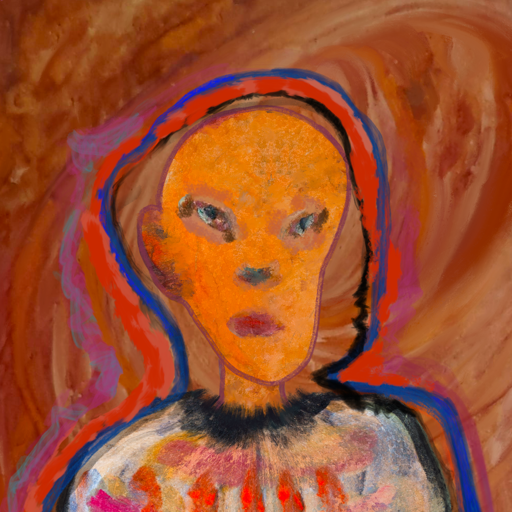
Background: Pious_Lady, Head And Neck Front: Hypocrite, Face Front: Boggyland, Bust: Childish, Hair Front: Experience, Head Accessory: Blank, Second Necklace: Blank, Necklace: Blank, Baby: Blank